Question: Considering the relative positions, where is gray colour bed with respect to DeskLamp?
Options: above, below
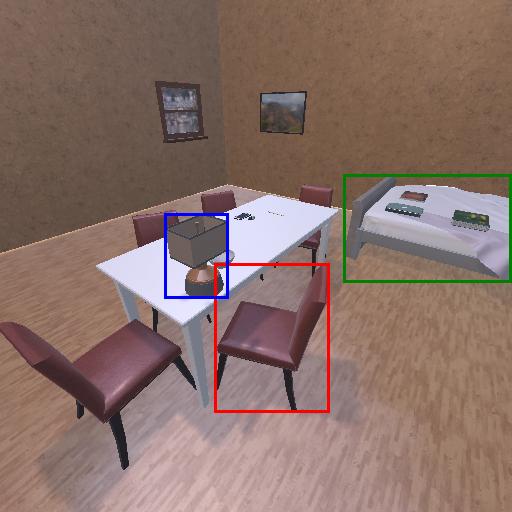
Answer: above